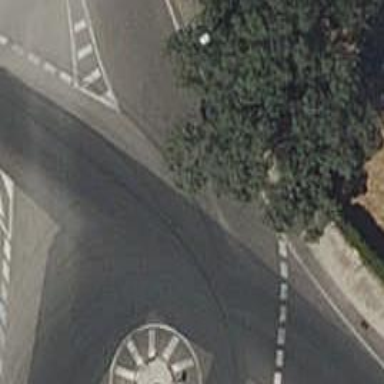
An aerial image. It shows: Unclassified road with asphalt surface leading to roundabout.